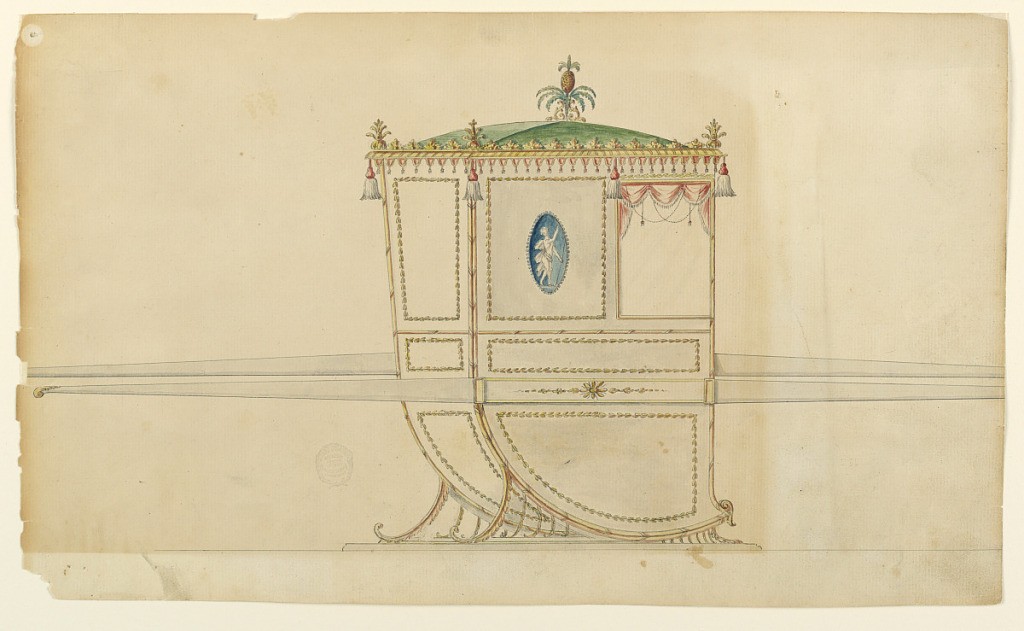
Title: Design for a sedan chair
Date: ca. 1775
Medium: Pen and ink, brush and various watercolors on paper
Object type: Drawing
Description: Shown from the rear right corner with two bars.  The panels are decorated with frames of garlands.  An ovoid medallion with a Cupid is in the center of the panel beside the window. Tassels hang from the corners and between the window and the neighboring panel.  On top is a pineapple plant.